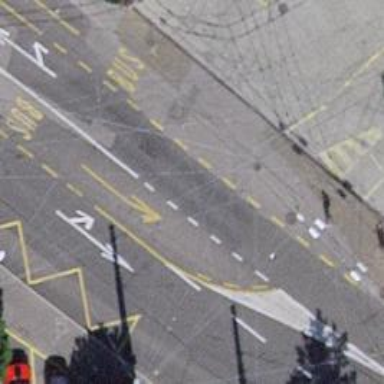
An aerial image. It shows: Trolleybus stop position for public transport.